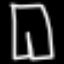
Label: pants